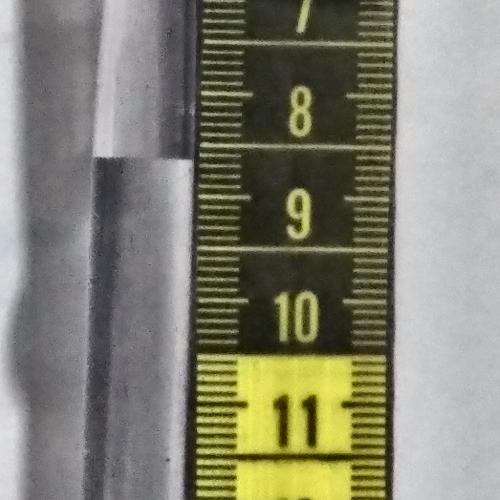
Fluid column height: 8.7 cm